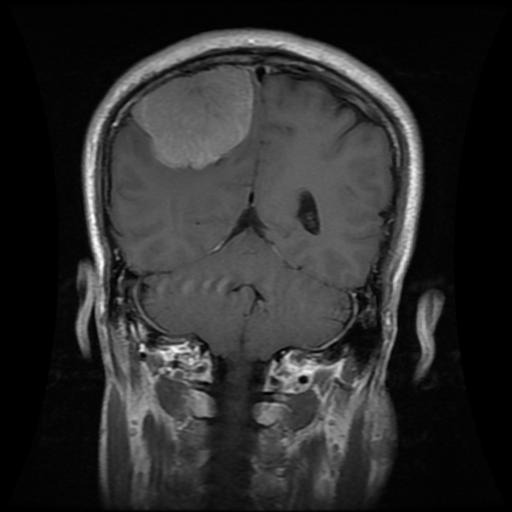
Label: meningioma